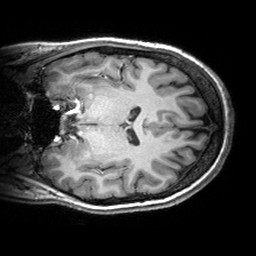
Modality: T1w
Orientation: coronal
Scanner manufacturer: siemens
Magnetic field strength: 3 T
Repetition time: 2.53 s
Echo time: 0.00299 s